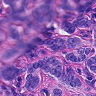
Metastatic tissue present: yes